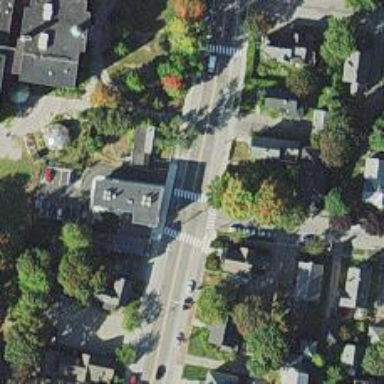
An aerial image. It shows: Asphalt footway with uncontrolled zebra crossing.